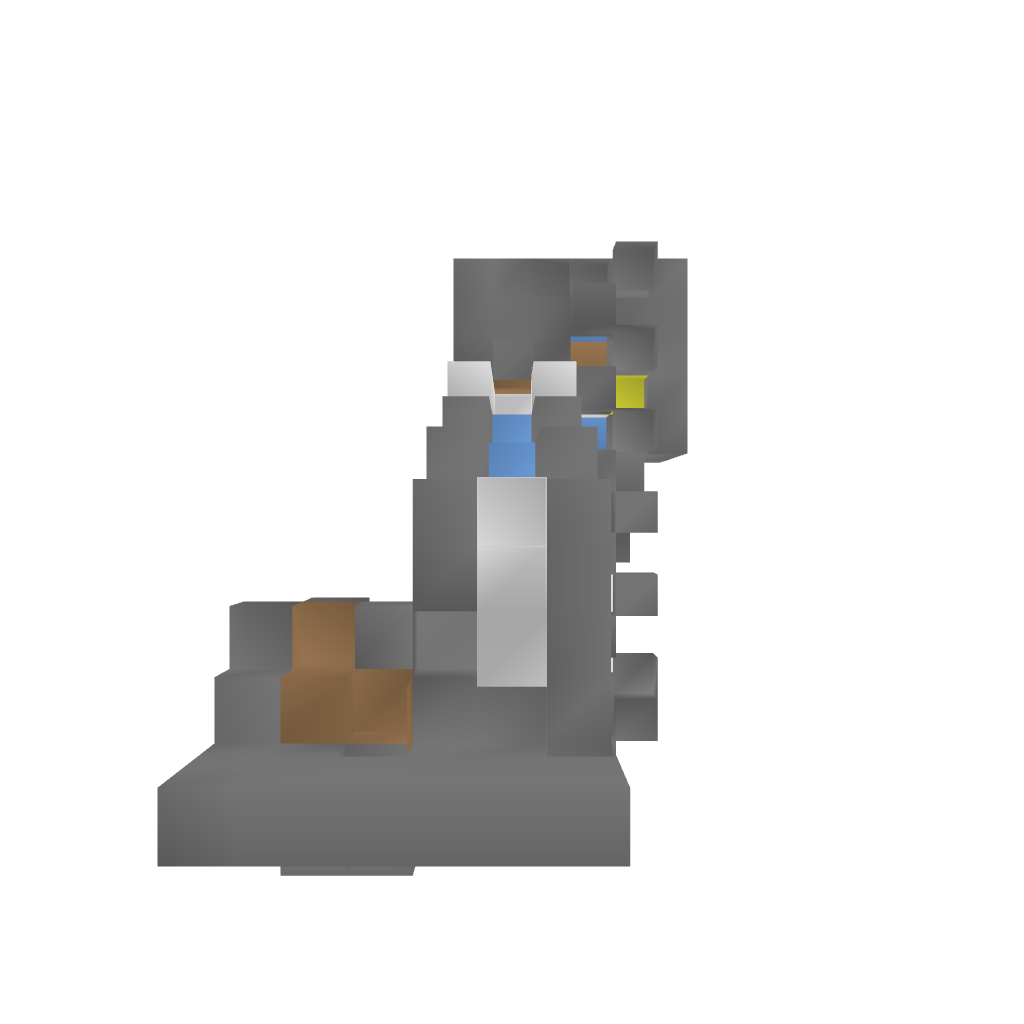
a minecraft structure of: Chicken Farm+Cooker bad low quality